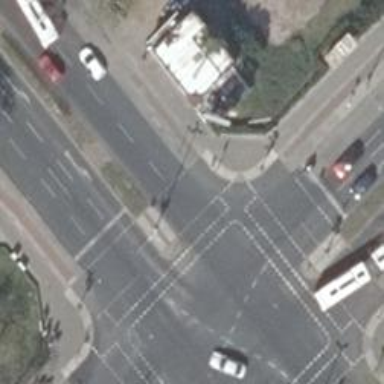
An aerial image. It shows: Footway that serves as traffic island.